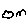
Label: cloud